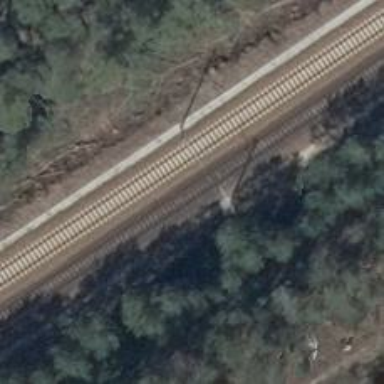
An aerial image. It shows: Railway track with contact line for electrification.